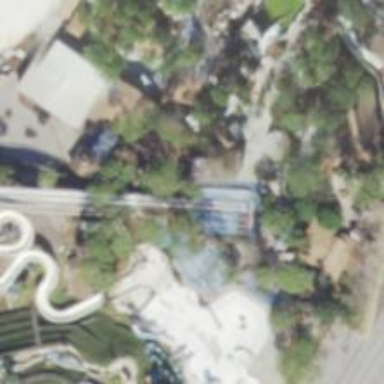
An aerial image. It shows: Water slide attraction.